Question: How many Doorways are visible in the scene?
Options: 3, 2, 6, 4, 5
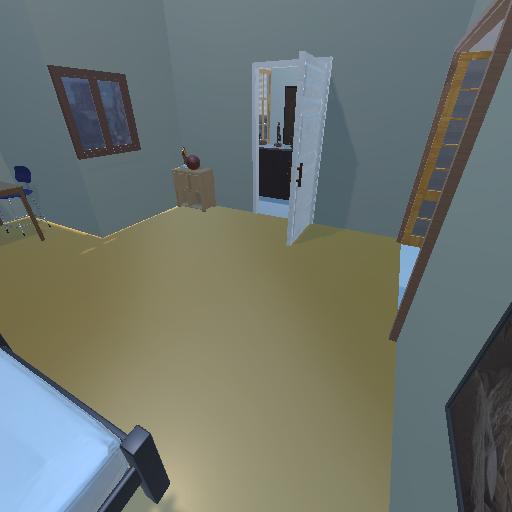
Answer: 3